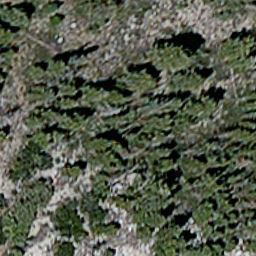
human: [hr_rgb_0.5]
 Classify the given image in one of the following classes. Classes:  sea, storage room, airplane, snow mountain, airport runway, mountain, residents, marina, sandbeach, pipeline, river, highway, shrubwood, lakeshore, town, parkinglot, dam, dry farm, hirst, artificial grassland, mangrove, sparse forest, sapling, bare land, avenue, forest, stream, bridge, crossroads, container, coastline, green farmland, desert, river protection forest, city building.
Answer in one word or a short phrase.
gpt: sparse forest